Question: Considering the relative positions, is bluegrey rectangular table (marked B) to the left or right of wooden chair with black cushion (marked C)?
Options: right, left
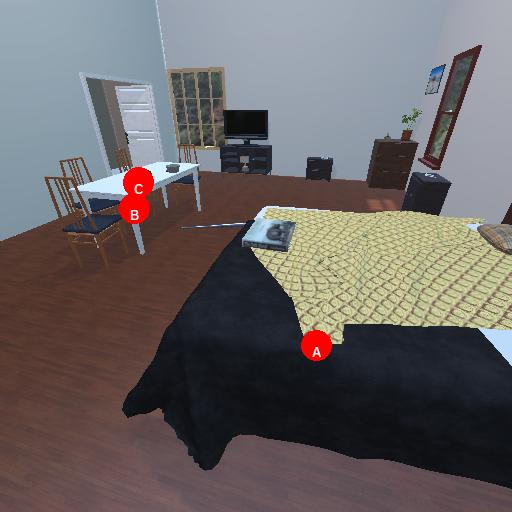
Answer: right